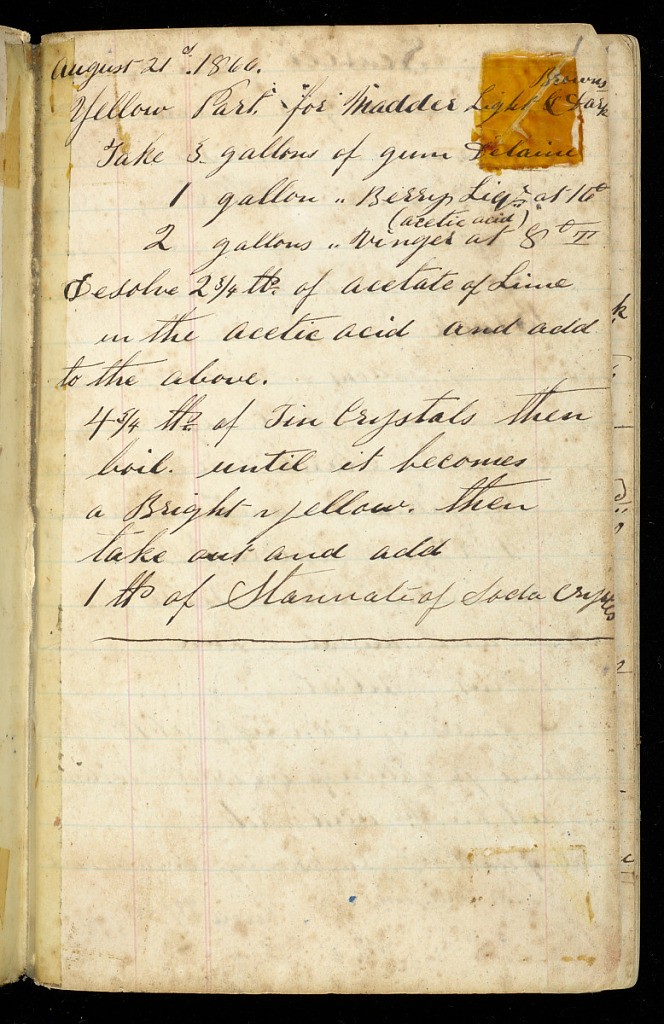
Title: Printer's sample book
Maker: Old Pacific Print Works, Lawrence, MA, USA
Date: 1866–70
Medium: paper and cotton
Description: Small notebook with handwritten formulas for dyestuffs to be used for printing textiles. Contains 56 samples of printed fabric, mostly florals.